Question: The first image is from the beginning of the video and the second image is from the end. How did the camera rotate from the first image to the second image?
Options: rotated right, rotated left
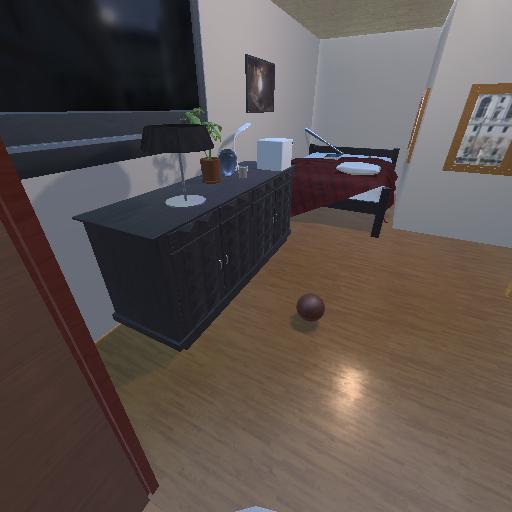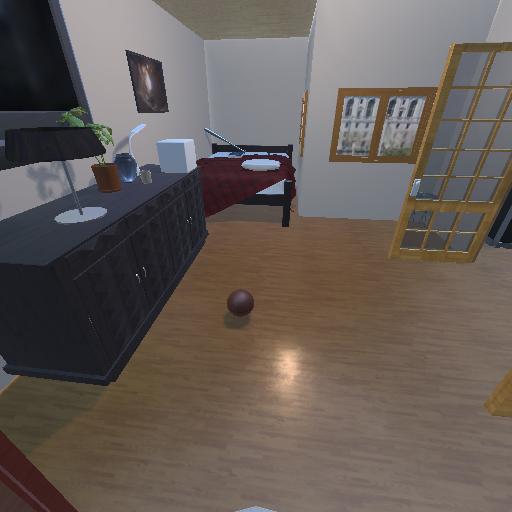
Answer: rotated right